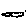
Label: cloud